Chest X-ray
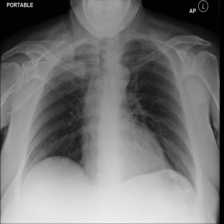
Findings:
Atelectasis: negative
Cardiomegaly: negative
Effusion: negative
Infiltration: negative
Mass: negative
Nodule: negative
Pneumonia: negative
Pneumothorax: negative
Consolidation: negative
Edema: negative
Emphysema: negative
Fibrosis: negative
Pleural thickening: negative
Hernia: negative